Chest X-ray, PA view. Patient: 13 years old, sex M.
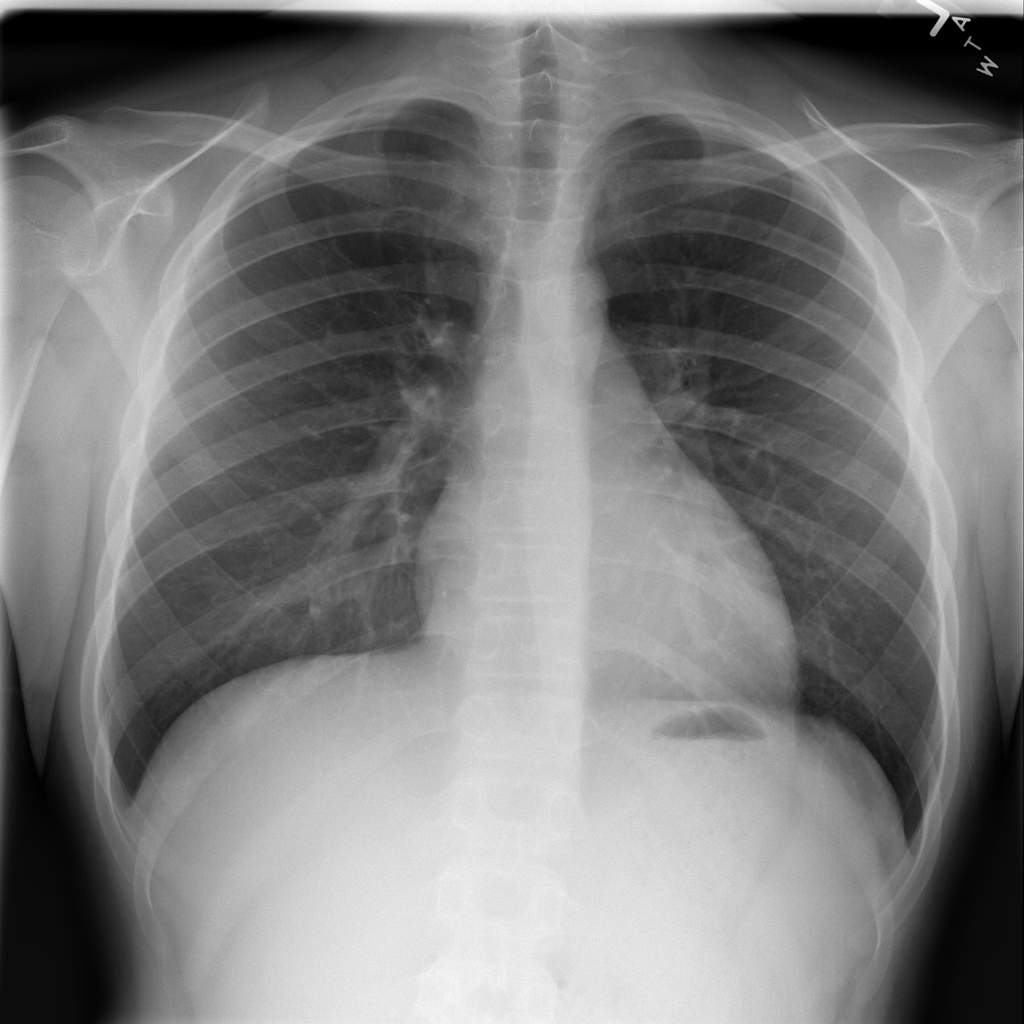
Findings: No Finding